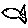
Label: fish